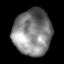
Tissue: lung
Cell type: Epithelial cells
Senescence score: 0.1669
Nuclear area (px): 1719
Mean DAPI intensity: 130.351